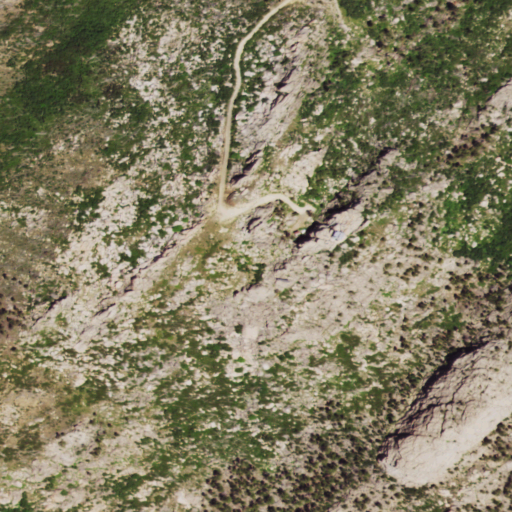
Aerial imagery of mountain in Wyoming named Black Mountain containing shrub, grassland, and evergreen forest